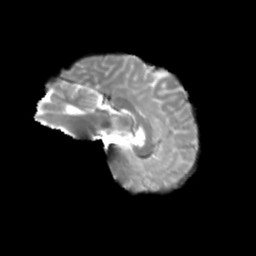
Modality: T2w
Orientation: sagittal
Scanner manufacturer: siemens
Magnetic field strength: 3 T
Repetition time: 4 s
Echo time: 0.0594 s